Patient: sex M, age 72
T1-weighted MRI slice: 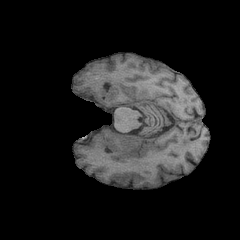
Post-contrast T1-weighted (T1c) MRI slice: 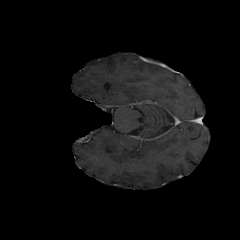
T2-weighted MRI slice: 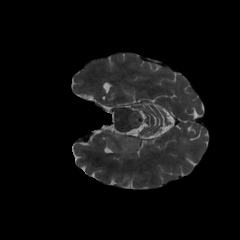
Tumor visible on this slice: yes
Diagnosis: Glioblastoma, IDH-wildtype
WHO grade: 4